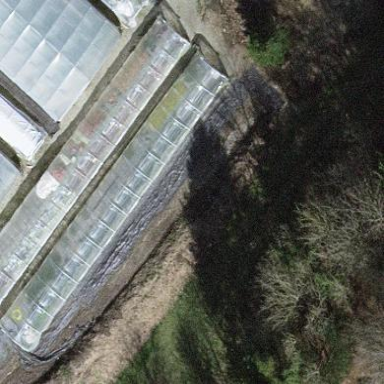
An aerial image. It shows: Greenhouse.